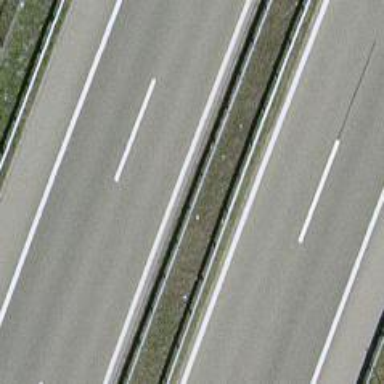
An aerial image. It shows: Asphalt motorway.